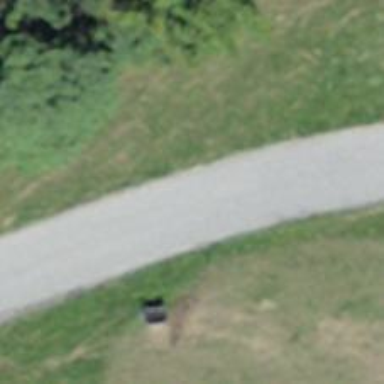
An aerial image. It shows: Unclassified road.